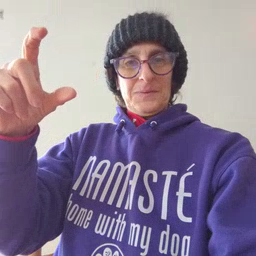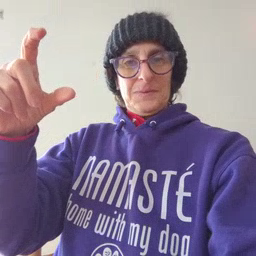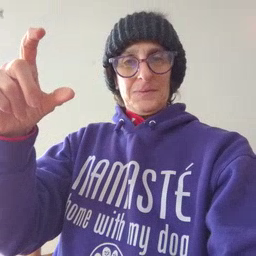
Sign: moon